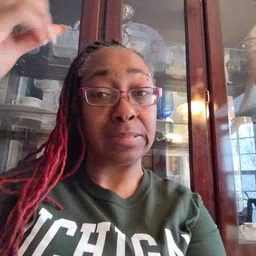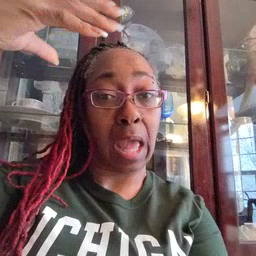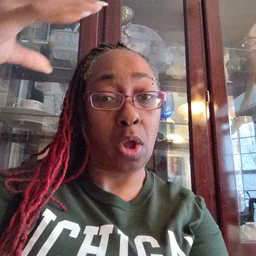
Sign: shower